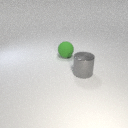
large green rubber sphere to the left of large gray metal cylinder